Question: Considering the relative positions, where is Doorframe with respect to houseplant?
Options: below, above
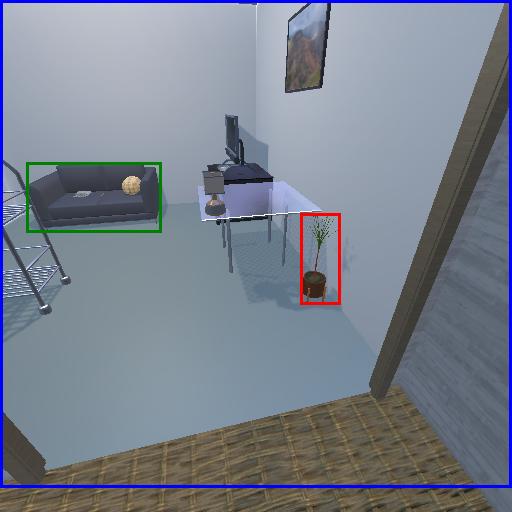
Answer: below